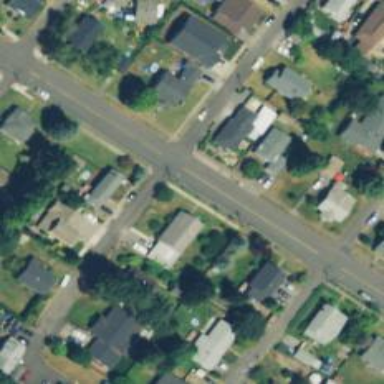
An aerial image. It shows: Residential road with sidewalk on the left side.